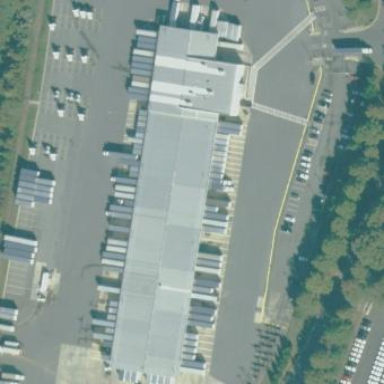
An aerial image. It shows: Warehouse.